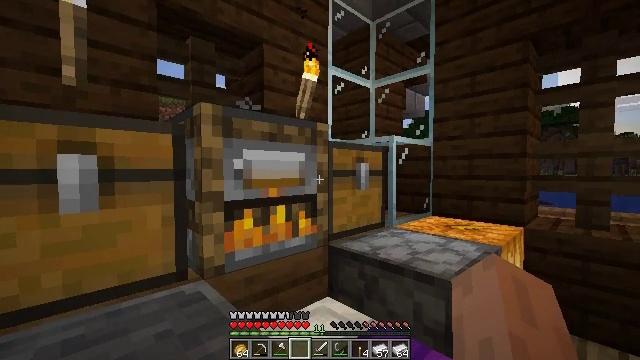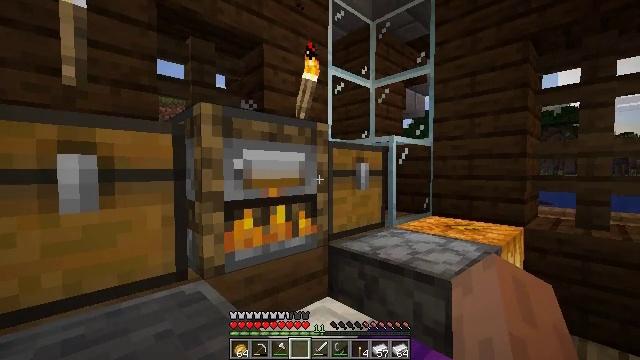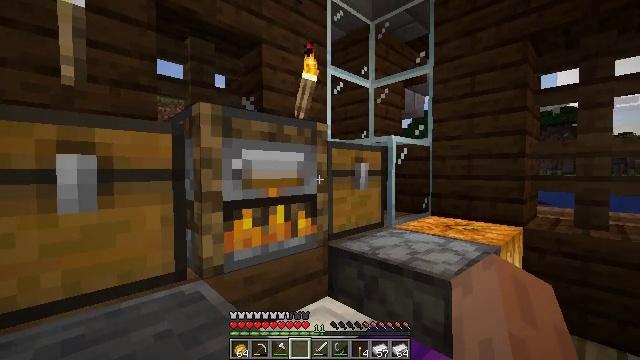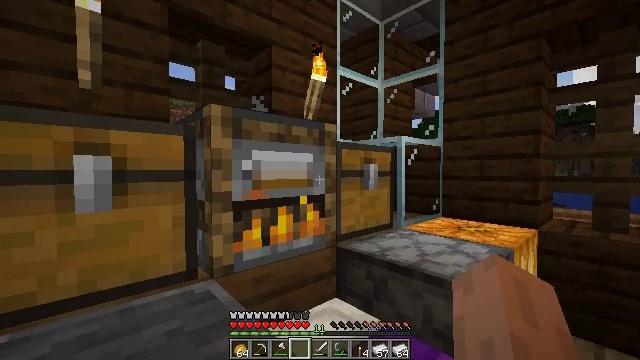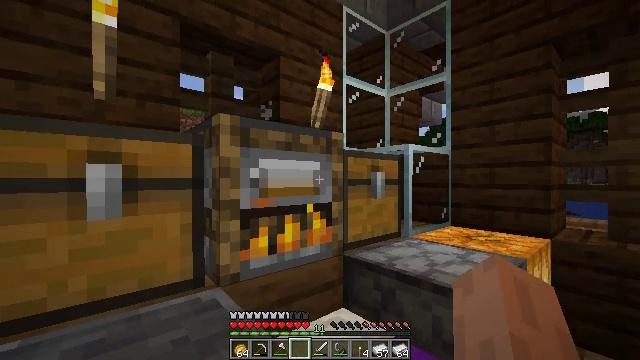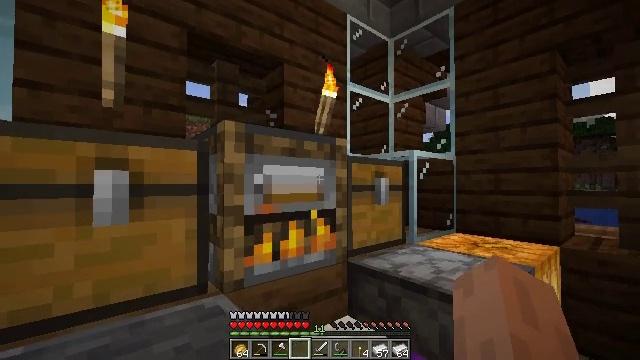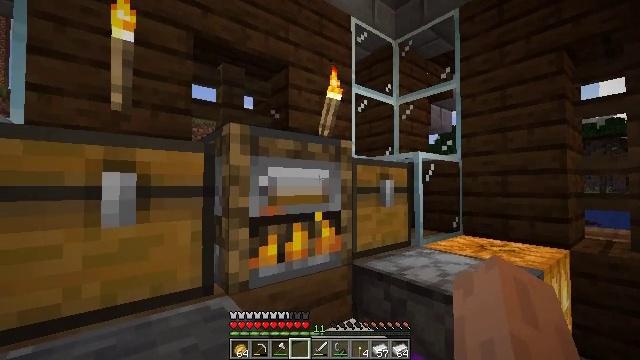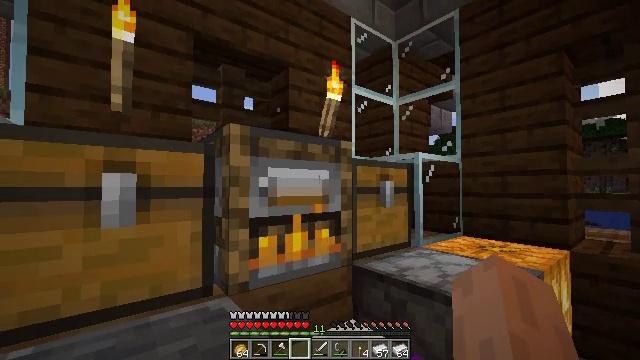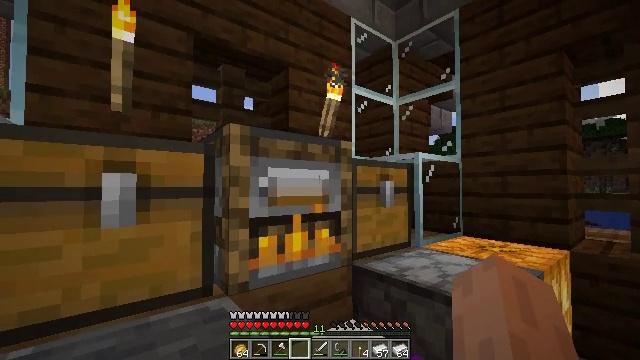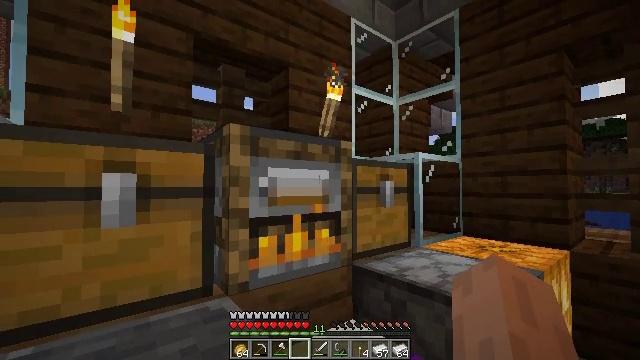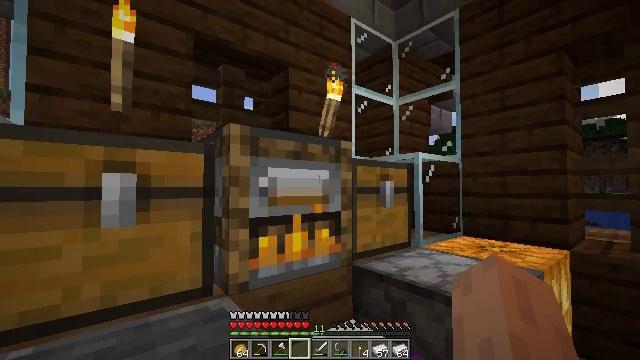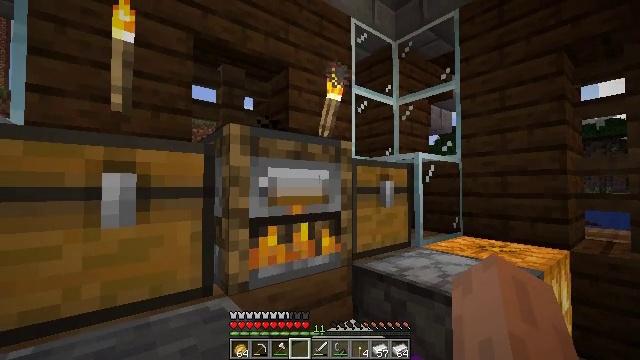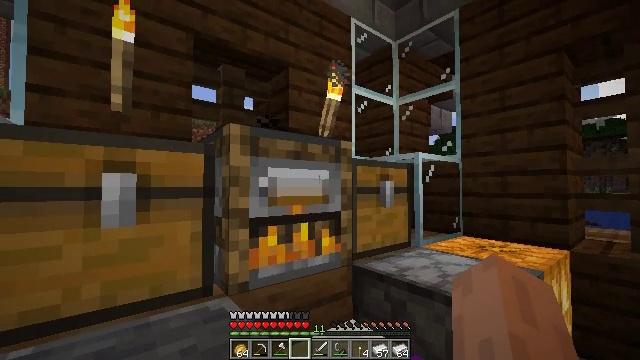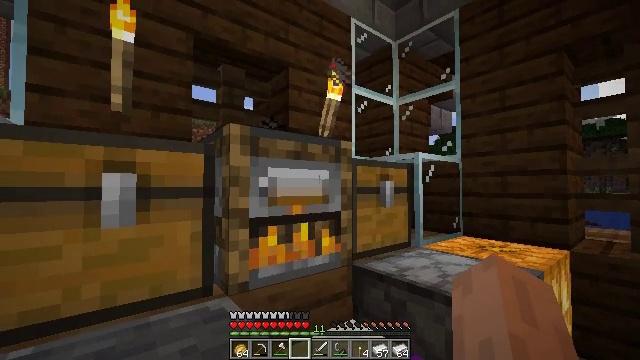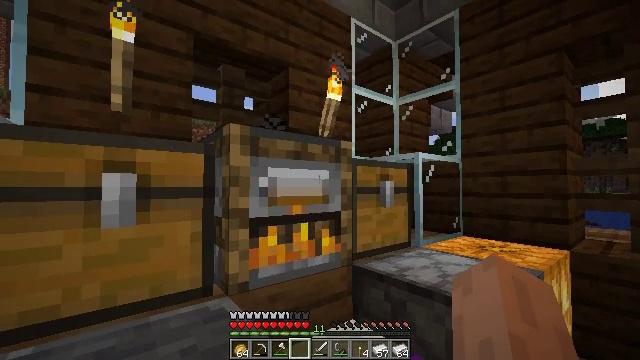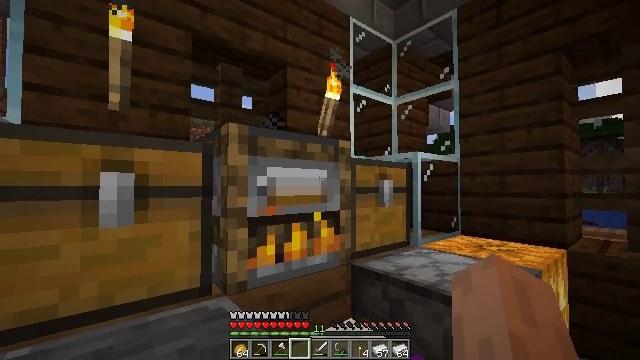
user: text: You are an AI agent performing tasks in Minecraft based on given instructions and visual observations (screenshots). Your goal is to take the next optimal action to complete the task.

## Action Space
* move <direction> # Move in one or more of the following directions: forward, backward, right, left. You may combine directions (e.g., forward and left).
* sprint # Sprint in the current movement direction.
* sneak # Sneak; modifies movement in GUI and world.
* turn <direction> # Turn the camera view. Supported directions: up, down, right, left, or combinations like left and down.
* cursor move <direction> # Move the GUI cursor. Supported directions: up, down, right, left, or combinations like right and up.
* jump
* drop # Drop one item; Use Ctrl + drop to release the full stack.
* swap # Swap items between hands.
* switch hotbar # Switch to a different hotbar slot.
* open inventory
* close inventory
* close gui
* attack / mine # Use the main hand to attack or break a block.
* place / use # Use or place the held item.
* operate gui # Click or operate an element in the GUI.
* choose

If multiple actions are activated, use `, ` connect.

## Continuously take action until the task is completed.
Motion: motion action
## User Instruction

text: Collect dirt by holding left button.
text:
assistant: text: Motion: no_op
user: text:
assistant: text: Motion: no_op
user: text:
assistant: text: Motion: turn left
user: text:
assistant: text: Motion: turn left and up
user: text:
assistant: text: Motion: turn up
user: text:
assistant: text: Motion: turn left
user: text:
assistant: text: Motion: no_op
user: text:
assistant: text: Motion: no_op
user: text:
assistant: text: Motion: no_op
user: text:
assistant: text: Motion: no_op
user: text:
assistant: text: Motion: no_op
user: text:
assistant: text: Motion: no_op
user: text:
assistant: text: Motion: no_op
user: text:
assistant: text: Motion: no_op
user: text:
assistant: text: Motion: no_op
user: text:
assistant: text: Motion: turn right and down
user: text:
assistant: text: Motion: turn right and down
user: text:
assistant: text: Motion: turn right and down
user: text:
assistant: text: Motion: no_op
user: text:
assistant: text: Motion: no_op
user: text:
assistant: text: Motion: no_op
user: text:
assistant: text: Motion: no_op
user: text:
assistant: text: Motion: no_op
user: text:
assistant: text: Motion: no_op
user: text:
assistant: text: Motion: no_op
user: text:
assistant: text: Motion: turn right
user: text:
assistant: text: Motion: turn right
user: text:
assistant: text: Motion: no_op
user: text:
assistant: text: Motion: turn right
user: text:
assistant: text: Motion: no_op